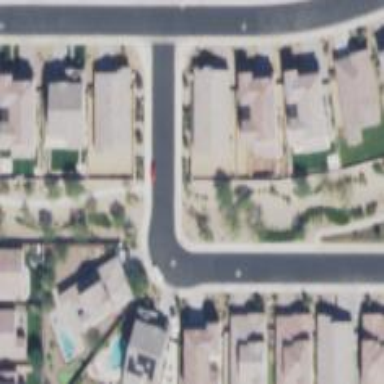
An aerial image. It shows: Smooth asphalt road in residential area.